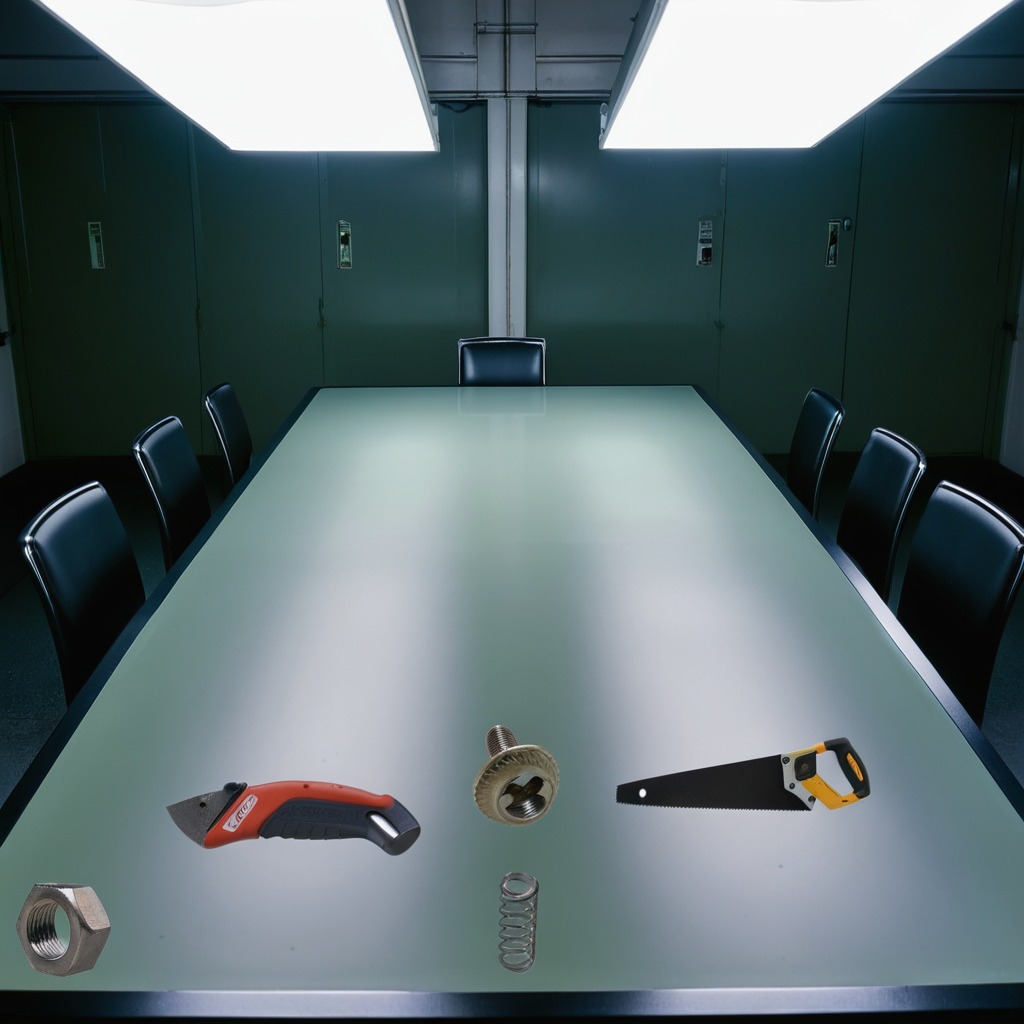
A metal saw is lying on the table in a railway signal maintenance room.